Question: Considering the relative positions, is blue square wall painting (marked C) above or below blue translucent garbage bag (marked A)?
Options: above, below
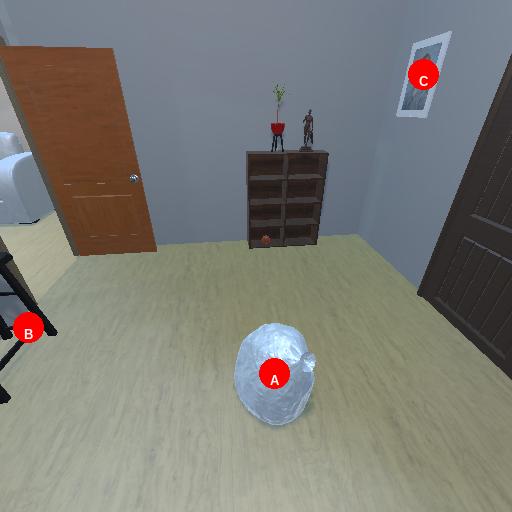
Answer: above